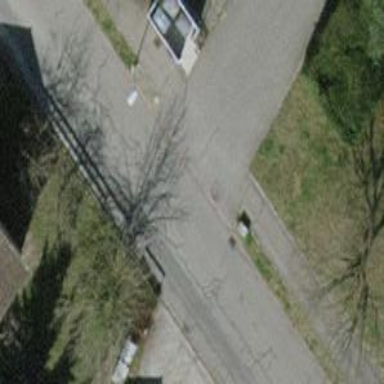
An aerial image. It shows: Residential road with asphalt surface and separate sidewalk.